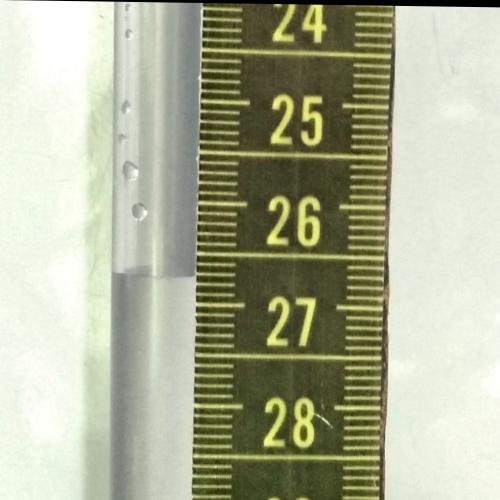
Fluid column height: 26.7 cm